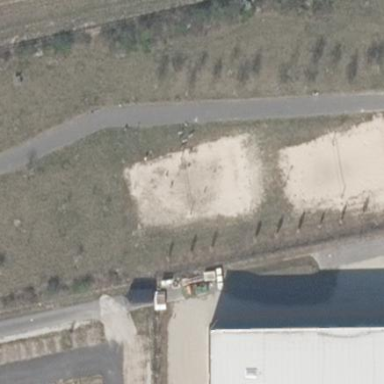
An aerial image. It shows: Beach volleyball pitch for leisure activities.